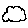
Label: cloud